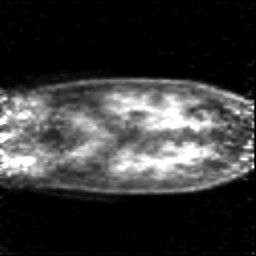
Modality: PET
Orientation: coronal
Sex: female
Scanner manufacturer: siemens